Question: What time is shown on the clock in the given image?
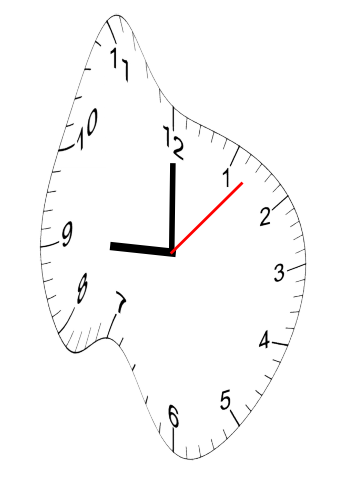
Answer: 09:00:07